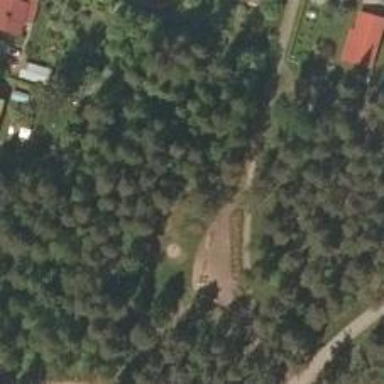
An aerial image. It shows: Disc golf basket.